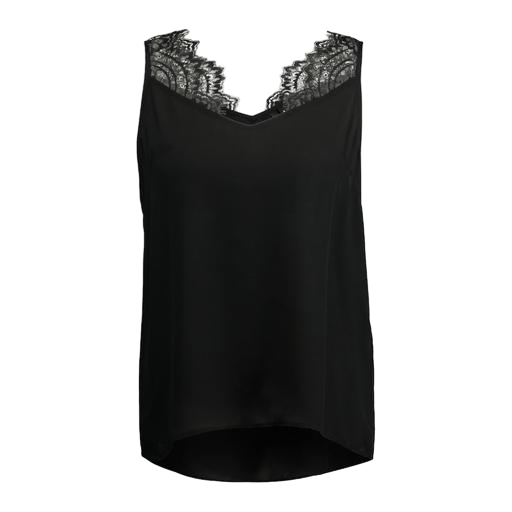
black dentelle lace-detail camisole, black curve cami rib lace, black lace-trim tank top, white background